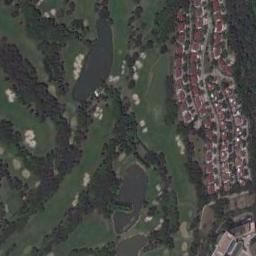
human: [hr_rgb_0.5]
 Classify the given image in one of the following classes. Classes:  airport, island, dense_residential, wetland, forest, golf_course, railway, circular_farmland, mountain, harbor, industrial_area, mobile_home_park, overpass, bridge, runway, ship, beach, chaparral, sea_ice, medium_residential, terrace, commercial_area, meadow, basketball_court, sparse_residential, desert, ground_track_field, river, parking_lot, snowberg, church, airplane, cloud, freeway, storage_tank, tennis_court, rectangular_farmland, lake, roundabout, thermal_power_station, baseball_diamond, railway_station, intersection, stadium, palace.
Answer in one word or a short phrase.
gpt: golf_course